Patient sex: M
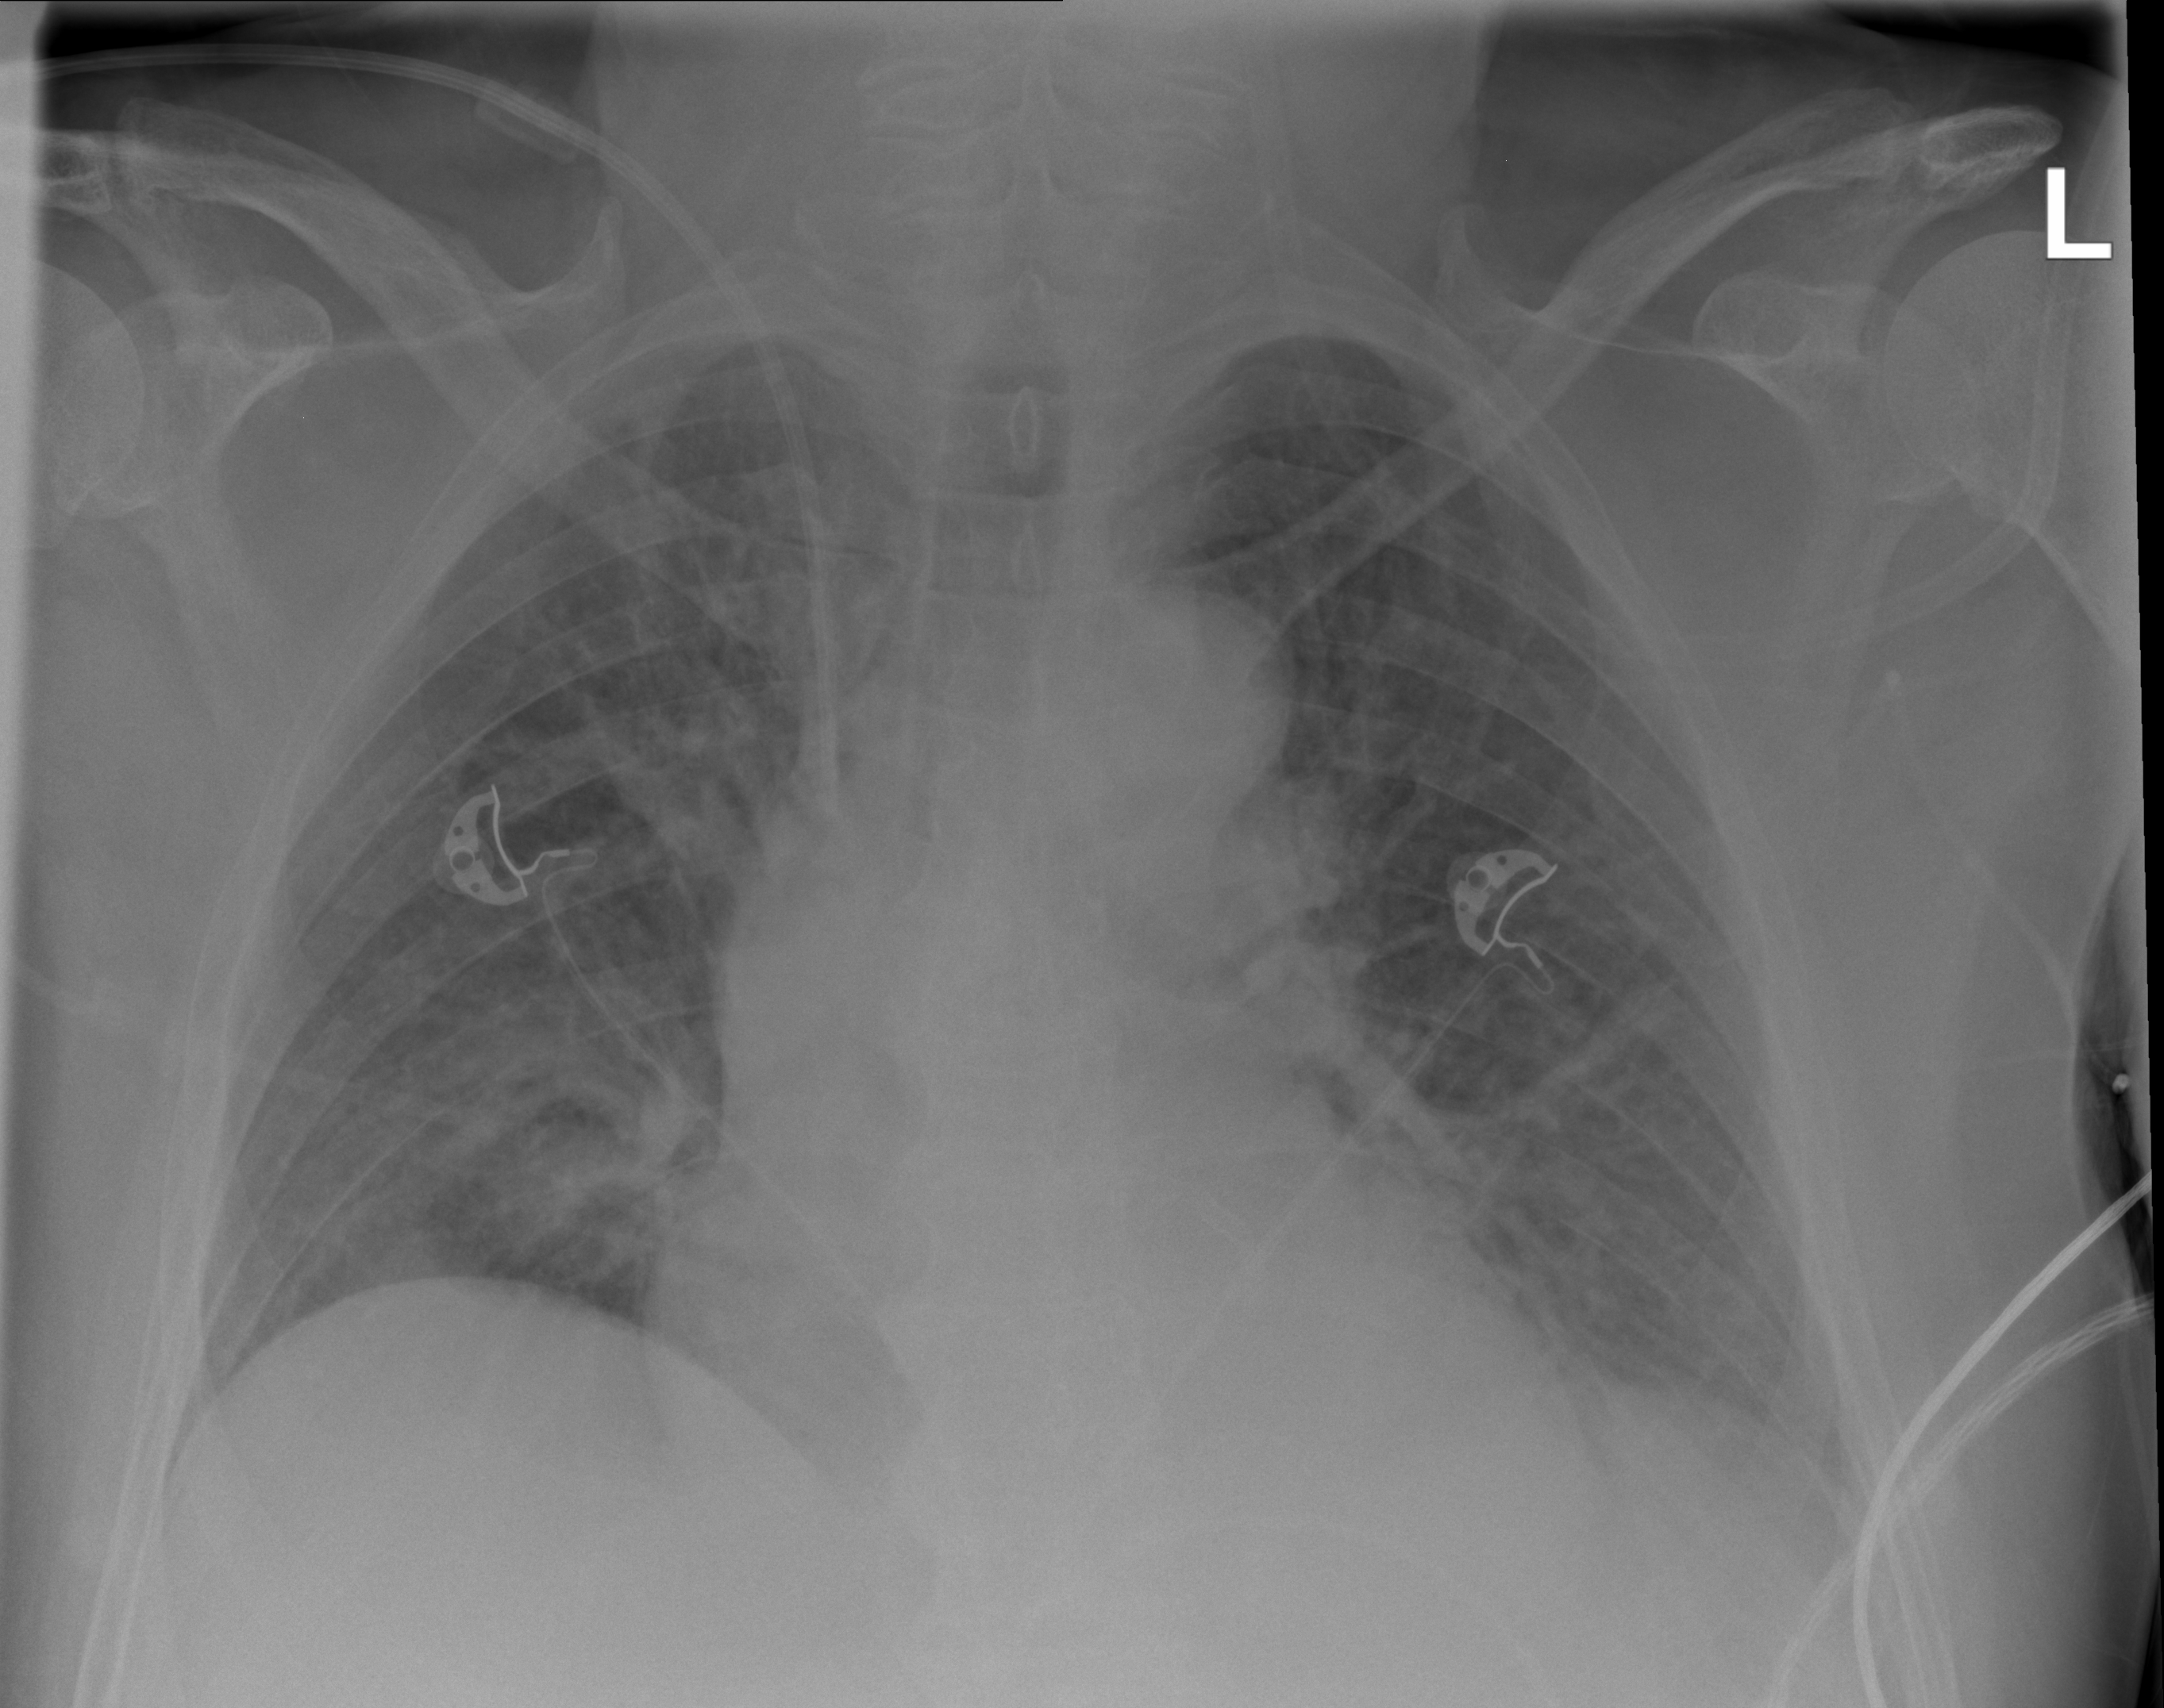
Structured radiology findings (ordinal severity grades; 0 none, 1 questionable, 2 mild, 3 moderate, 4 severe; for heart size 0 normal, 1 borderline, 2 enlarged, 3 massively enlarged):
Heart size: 1
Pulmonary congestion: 1
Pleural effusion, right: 0
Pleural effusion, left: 2
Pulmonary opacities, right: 2
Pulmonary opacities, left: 2
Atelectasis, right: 2
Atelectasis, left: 2